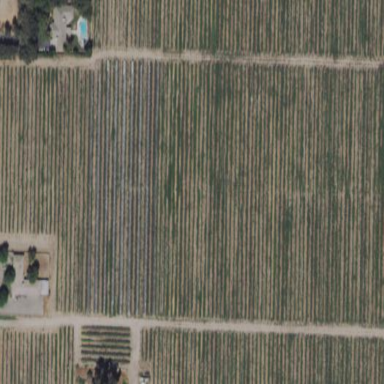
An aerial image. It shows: Orchard filled with berry plants.